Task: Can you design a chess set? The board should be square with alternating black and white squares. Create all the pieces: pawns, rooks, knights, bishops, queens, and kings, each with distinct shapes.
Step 4558:
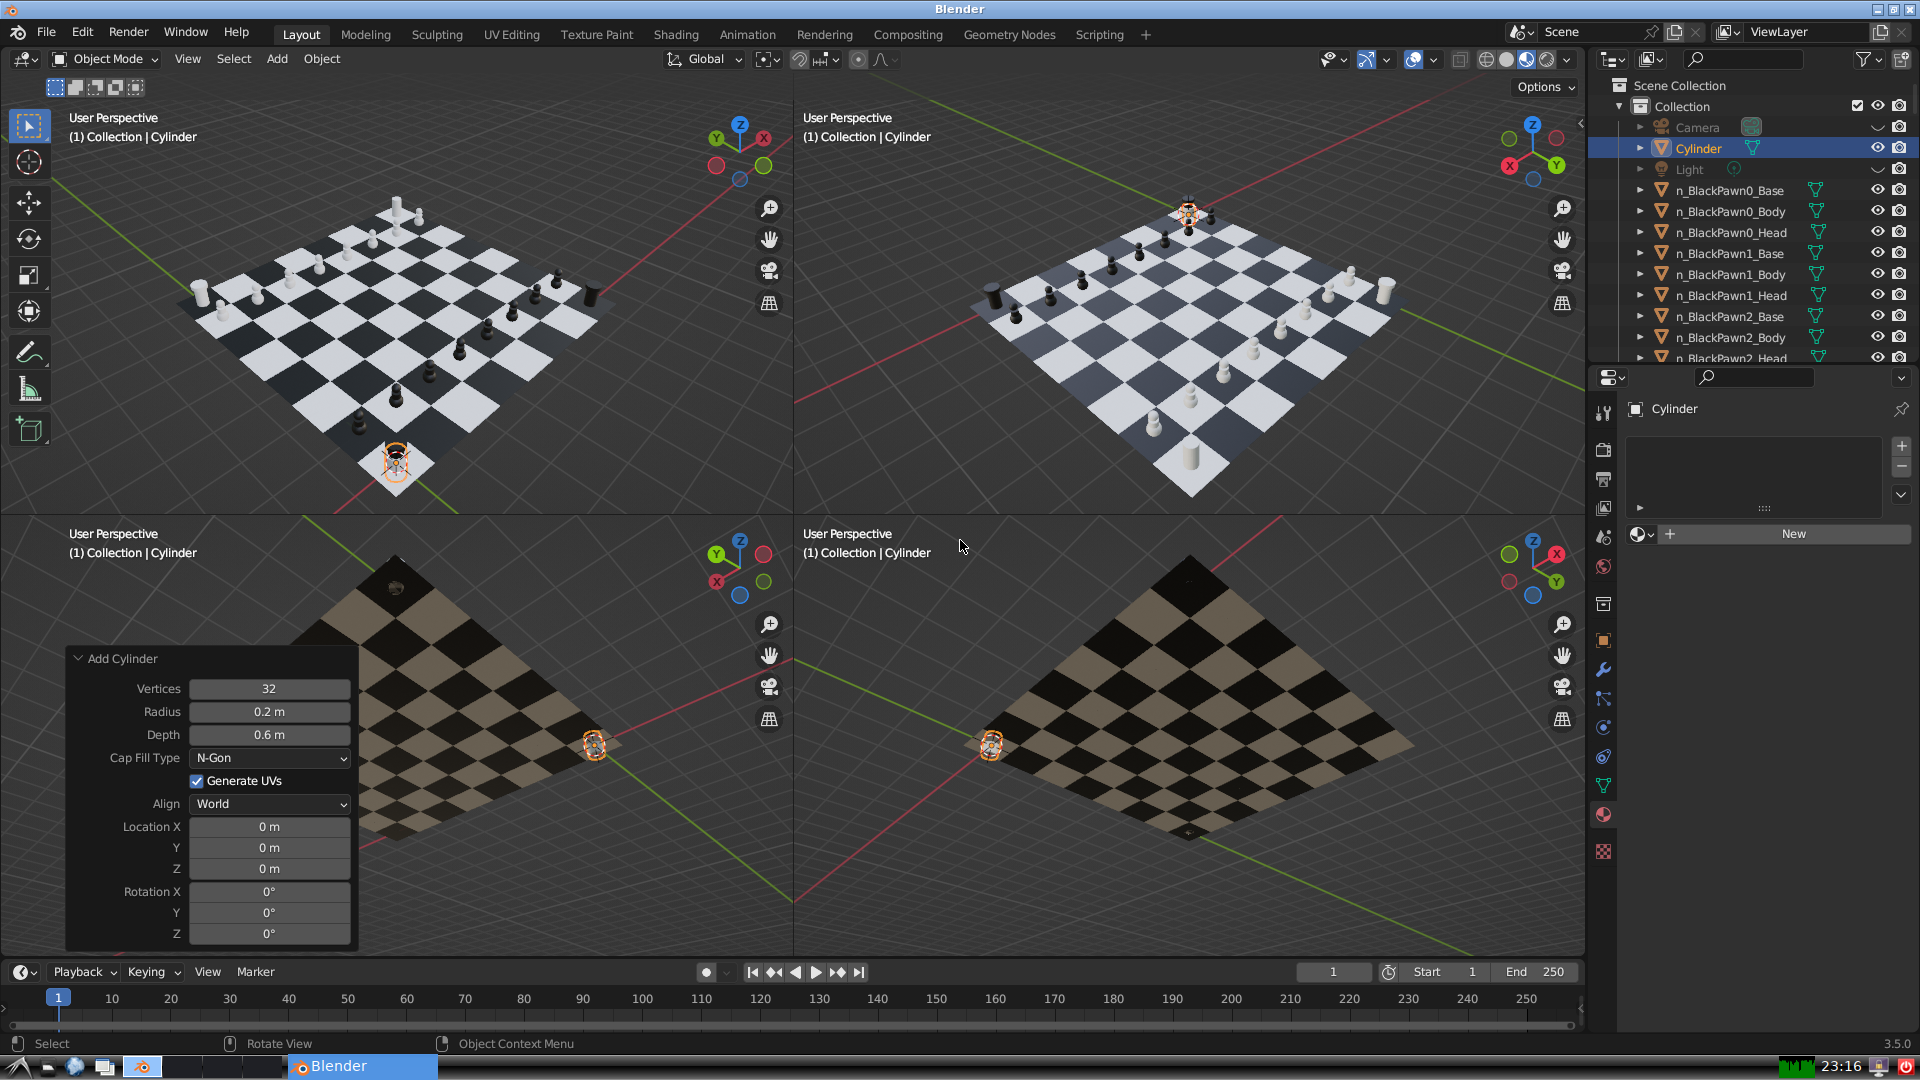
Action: {"key_press": ['Ctrl, Home']}